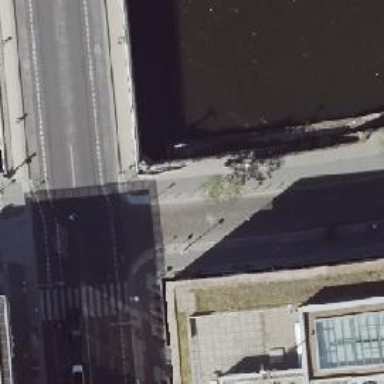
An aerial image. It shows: Unmarked crossing on footway.